Question: I have a template that shows a table of posts. The user can edit, add, and delete posts. My site has two different varieties of posts: it has a shared library of posts and each user has posts attached to their profile.

My table is the same across the site, but the CRUD operations are different based on whether it's displaying the user's posts or the site's shared post library. For example, when a user adds a post, I need to run 'Meteor.users.update({_id: [user ID]}, {$push: {'profile.posts': postObject}})'. When the site admin adds a post, I need to run 'Articles.insert(postObject)'.
What is the best way to do this? I tried passing an argument to my template inclusion (i.e. '{{> postsTable source=Articles}}') and testing for that in the event functions, but it seems this the data context which means my template can no longer get to the posts. I also thought about testing the current route and using that to branch the event functions, but that method seems a bit smelly.
Alternatively, I could bind events for the templates that include the table rather than on the table template itself. This is probably the simplest solution, but I would be duplicating a lot of code across those various templates when the only thing that changes is how the resulting data is stored.
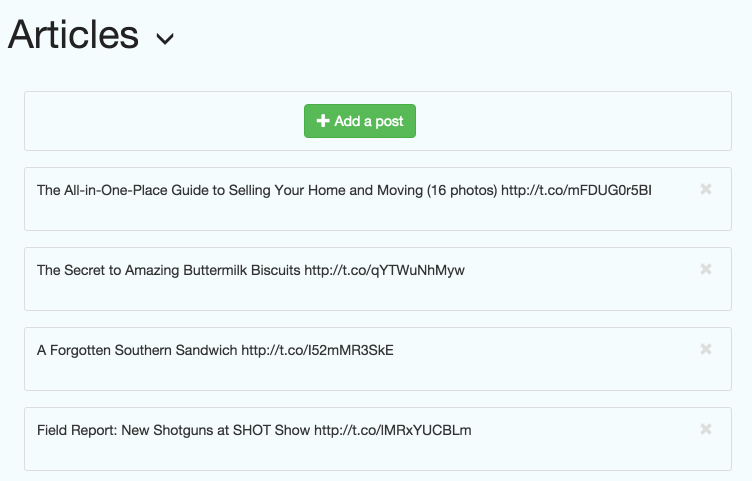
Answer: I agree that using the <URL> is an unfortunate mixing of concerns. I'll admit we do that in our app in a few places to get around this exact issue.
If possible, I'd recommend modifying the context to the included 'postTable' template. You have a couple of options:
'''
{{> postsTable data=this isArticles=true}}
'''
Now your 'postsTable' has access to both the parent context and the 'isArticles' boolean. The only trick is that you'll need to access the context via the 'data' namespace (or whatever you choose to call it) which may seem a little verbose.
Add a helper to the parent template which extends its context like this:
'''
Template.parentTemplate.helpers({
context: function() {
var result = _.clone(this);
result.isArticles = false;
return result;
}
});
'''
Then in your template you can do:
'''
{{> postsTable context}}
'''
Your 'postsTable' template will then have the parent context along with the 'isArticles' boolean. This is the technique we prefer whenever possible.
Also see my answer to <URL> if you'd prefer to do this with a global helper.